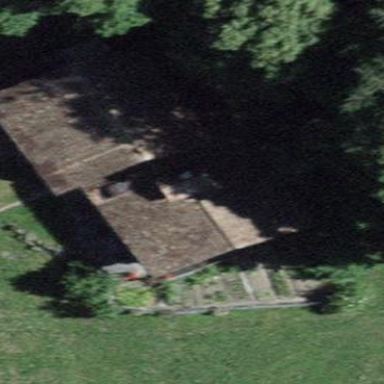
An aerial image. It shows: Farm building.